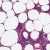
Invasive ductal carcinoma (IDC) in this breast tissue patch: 1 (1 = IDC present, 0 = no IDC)